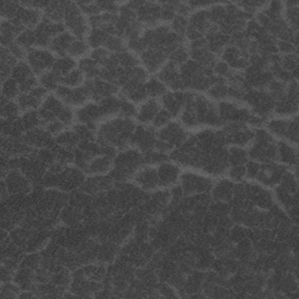
Label: frost